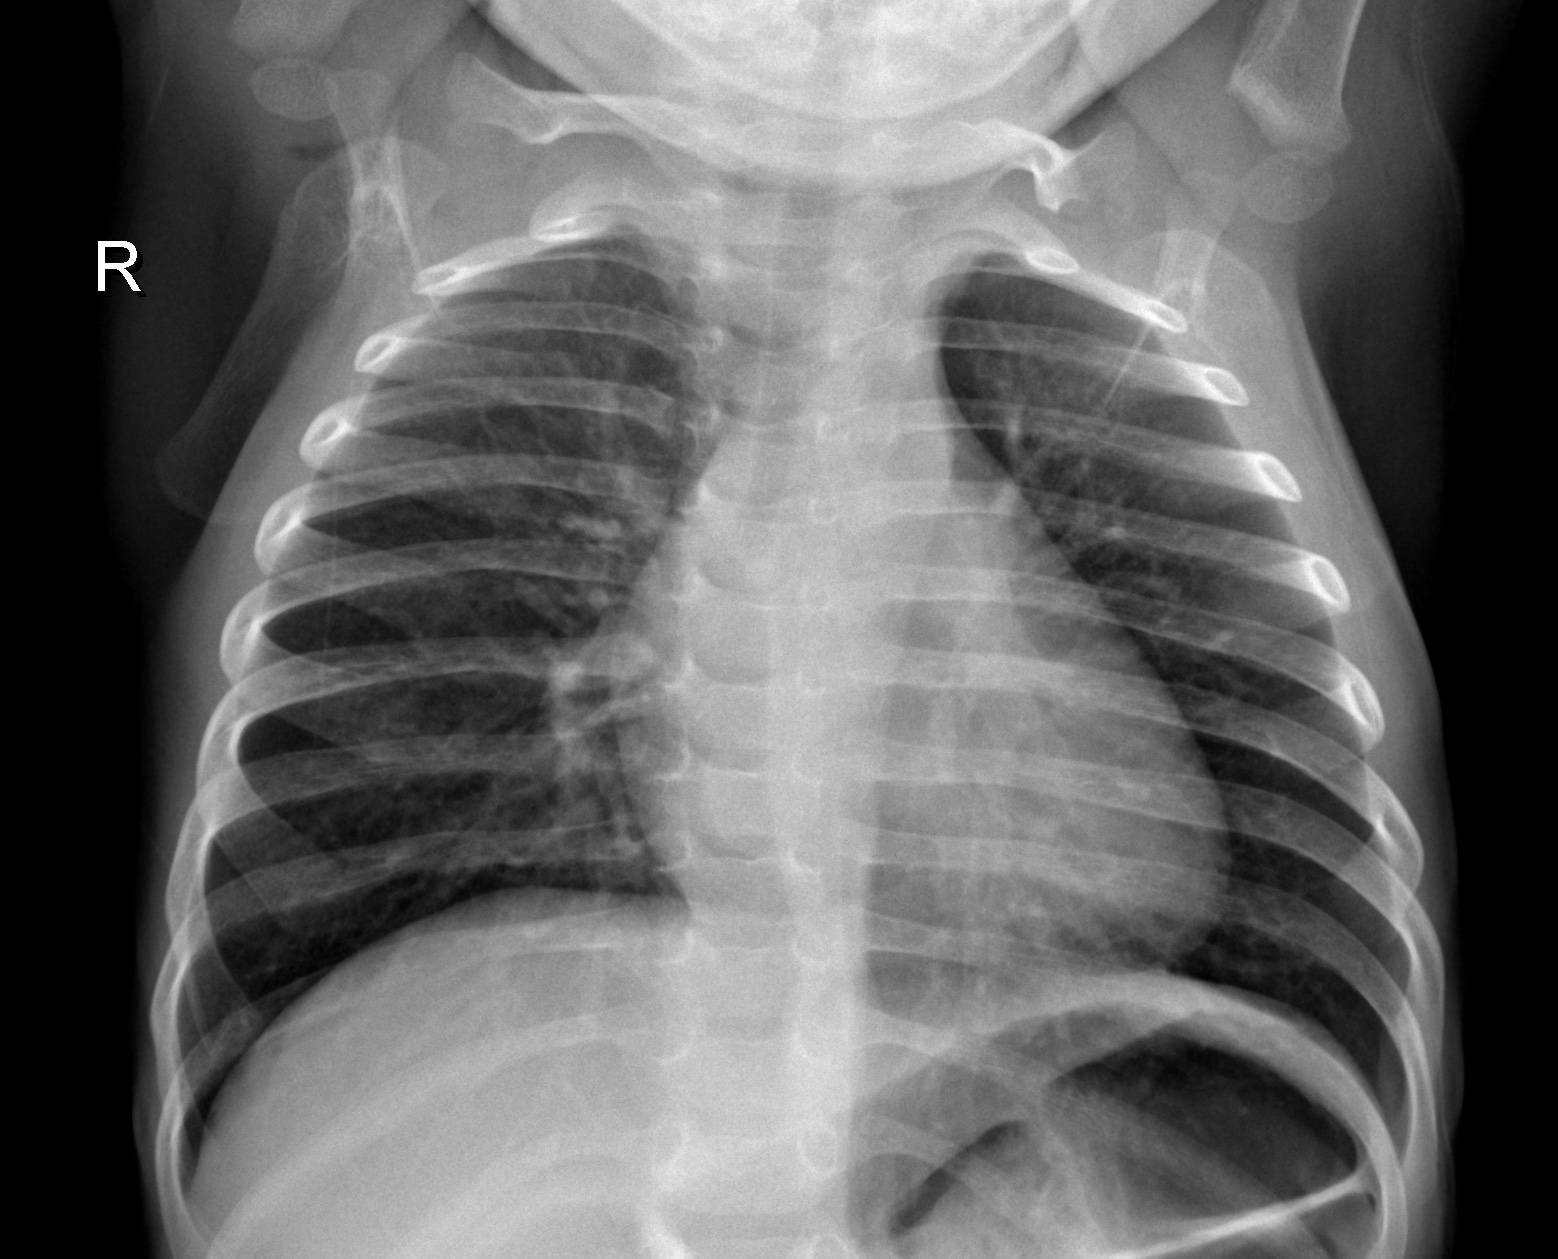
Diagnosis: NORMAL